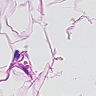
Metastatic tissue present: no